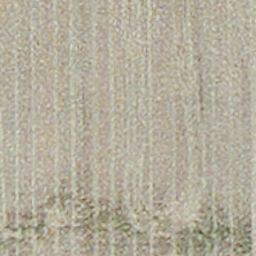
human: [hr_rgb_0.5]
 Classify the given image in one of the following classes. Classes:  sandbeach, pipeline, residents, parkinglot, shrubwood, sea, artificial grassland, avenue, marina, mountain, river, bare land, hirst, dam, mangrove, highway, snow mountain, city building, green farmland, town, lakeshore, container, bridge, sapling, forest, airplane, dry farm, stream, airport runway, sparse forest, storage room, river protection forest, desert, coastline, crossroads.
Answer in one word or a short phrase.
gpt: dry farm